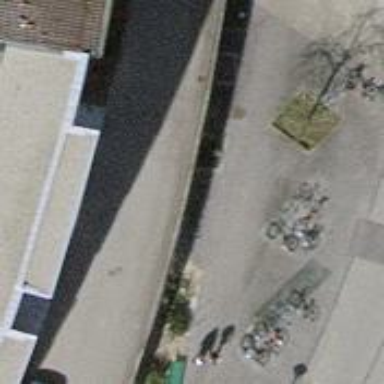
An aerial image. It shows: Bicycle parking area with wall loops.